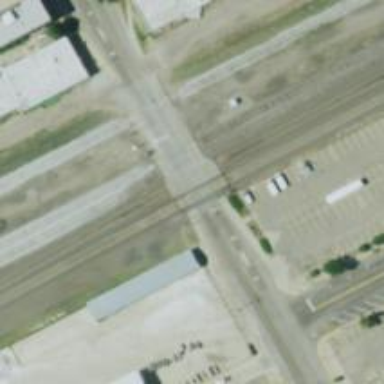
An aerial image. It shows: Level crossing along the railway.